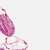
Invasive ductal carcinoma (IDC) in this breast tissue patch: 0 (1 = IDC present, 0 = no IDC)